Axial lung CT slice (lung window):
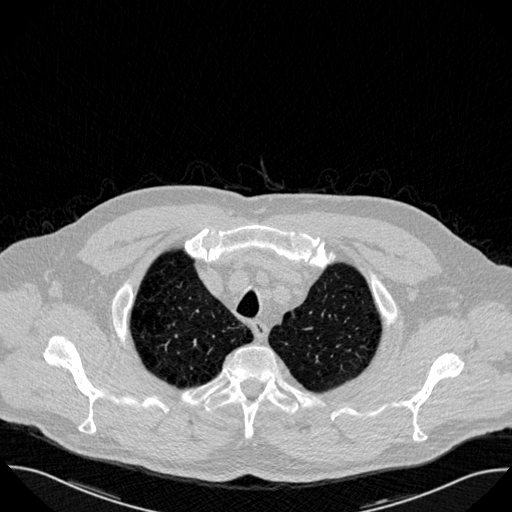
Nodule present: no